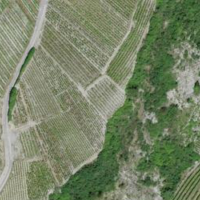
EUNIS habitat code: 40
Species observed at this site:
Lamium amplexicaule